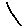
Label: line